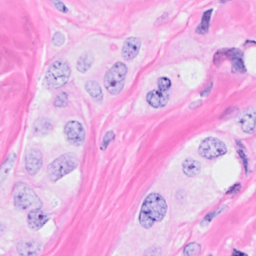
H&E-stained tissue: Breast